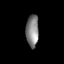
Tissue: lung
Cell type: Epithelial cells
Senescence score: 0.2419
Nuclear area (px): 400
Mean DAPI intensity: 130.503